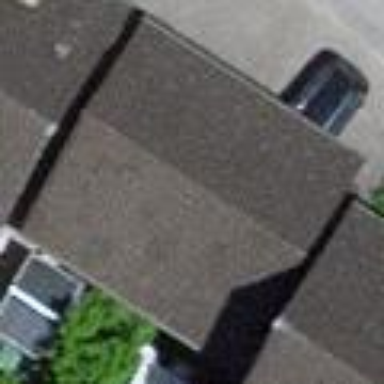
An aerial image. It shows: Group of garages.